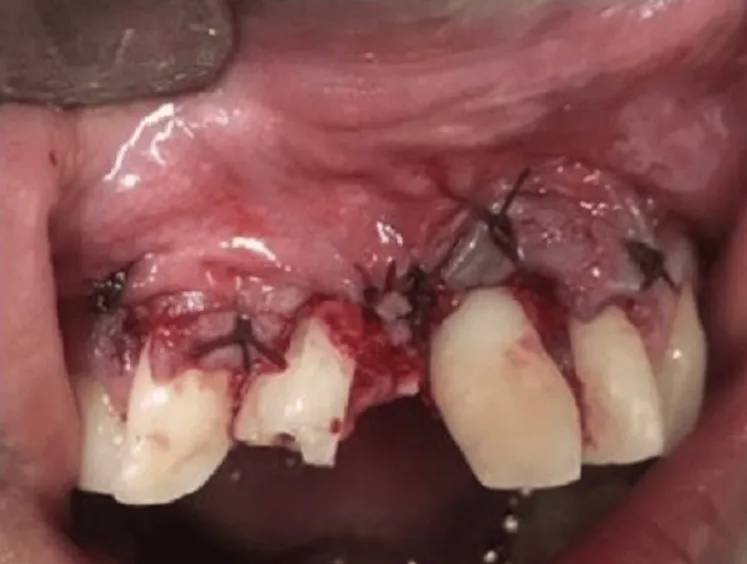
Sutures placed after odontoma removal.
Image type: pathology (fish)